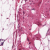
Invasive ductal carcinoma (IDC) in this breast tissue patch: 0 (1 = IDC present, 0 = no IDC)